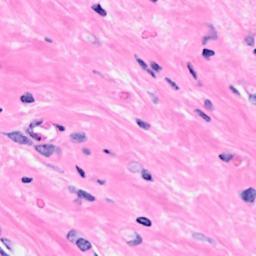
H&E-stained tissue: Breast